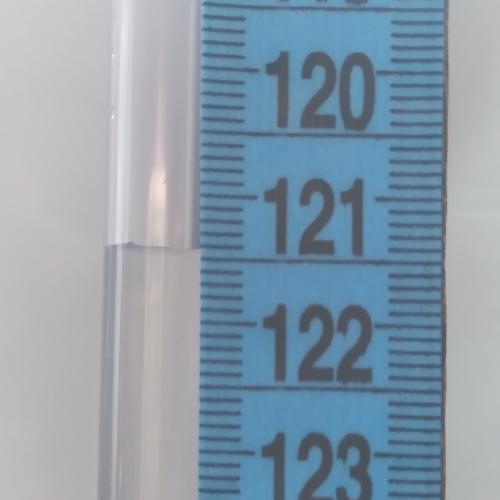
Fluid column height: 121.4 cm